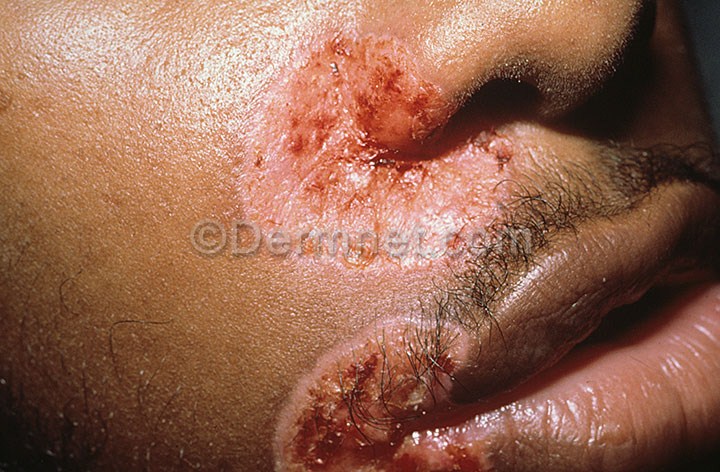
Disease: Herpes HPV and other STDs Photos